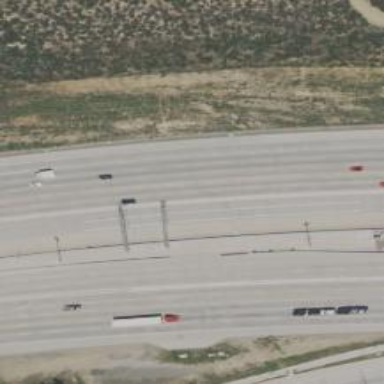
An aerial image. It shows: Toll gantry on the road.